Question: I am creating a table madde with several divs, and I am having an extra space between the first row (styled as head) and the rest of them, only the fist two columns (divs). Here you can see very clear:

There is no style atribute causing this space, at least I am not able to find the reason of it.
I have reproduced it on jsfiddle and you can see that it also sets the extra space: <URL>
Here I bring HTML & Syle related code:
HTML:
'''
<div class="tableWrap">
<div class="tableHeader">
<div class="contentColumn60">
<span class="tableHeaderText">Turno</span>
</div>
<div class="contentColumn20">
<span class="tableHeaderText">Tipo</span>
</div>
<div class="contentColumn10">
<span class="tableHeaderText">Editar</span>
</div>
<div class="contentColumn10">
<span class="tableHeaderText">Reactivar</span>
</div>
</div>
<div class="tableContent">
<div class="contentColumn60">
<span class="tableContentText">Manana(17:00 - 21:00)</span>
</div>
<div class="contentColumn20">
<span class="tableContentText">Mananas</span>
</div>
<div class="contentColumn10">
<a href="#"><div class="editIcon"></div></a>
</div>
<div class="contentColumn10">
<a href="#"><div class="discontinueIcon"></div></a>
</div>
</div>
<div class="tableContent">
<div class="contentColumn60">
<span class="tableContentText">Manana(17:00 - 21:00)</span>
</div>
<div class="contentColumn20">
<span class="tableContentText">Mananas</span>
</div>
<div class="contentColumn10">
<a href="#"><div class="editIcon"></div></a>
</div>
<div class="contentColumn10">
<a href="#"><div class="discontinueIcon"></div></a>
</div>
</div>
<div class="tableContent">
<div class="contentColumn60">
<span class="tableContentText">Manana(17:00 - 21:00)</span>
</div>
<div class="contentColumn20">
<span class="tableContentText">Mananas</span>
</div>
<div class="contentColumn10">
<a href="#"><div class="editIcon"></div></a>
</div>
<div class="contentColumn10">
<a href="#"><div class="discontinueIcon"></div></a>
</div>
</div>
'''
STYLE:
'''
.tableWrap{
width: 100%;
height:380px;
border:#ccc 1px solid;
border-radius:3px;
box-shadow: 0 1px 2px #d1d1d1;
margin: 10px;
background: -webkit-gradient(linear, left top, left bottom, from(#fbfbfb), to(#fafafa));
background: -moz-linear-gradient(top, #fbfbfb, #fafafa);
font-size:12px;
color:#666;}
.tableHeader{
height: 40px;
width: 100%;
background: -moz-linear-gradient(center top , #EDEDED, #EBEBEB) repeat scroll 0 0 rgba(0, 0, 0, 0);
border-bottom: 1px solid #E0E0E0;
border-left: 1px solid #E0E0E0;
border-top: 1px solid #FAFAFA;
display: inline-block;
font-weight: 600;
}
.tableHeaderText{
line-height: 40px;
padding: 0 10px;
}
.tableContent{
height: 40px;
width: 100%;
}
.tableContentText{
line-height: 40px;
padding: 0 0 0 20px;
}
.contentColumn60{
height: 40px;
width: 58%;
border-top:1px solid #fafafa;
border-bottom:1px solid #e0e0e0;
border-left:1px solid #e0e0e0;
display: inline-block;
}
.contentColumn20{
height: 40px;
width: 20%;
border-top:1px solid #fafafa;
border-bottom:1px solid #e0e0e0;
border-left:1px solid #e0e0e0;
display: inline-block;
}
.contentColumn10{
height: 40px;
width: 10%;
border-top:1px solid #fafafa;
border-bottom:1px solid #e0e0e0;
border-left:1px solid #e0e0e0;
display: inline-block;
}
.discontinueIcon{
width: 23px;
height: 23px;
background-size: 98%;
background-image: url(images/error.png);
background-repeat:no-repeat;
margin: 0 auto;
}
.editIcon{
width: 23px;
height: 23px;
background-size: 98%;
background-image: url(images/edit.png);
background-repeat:no-repeat;
margin: 0 auto;
}
'''
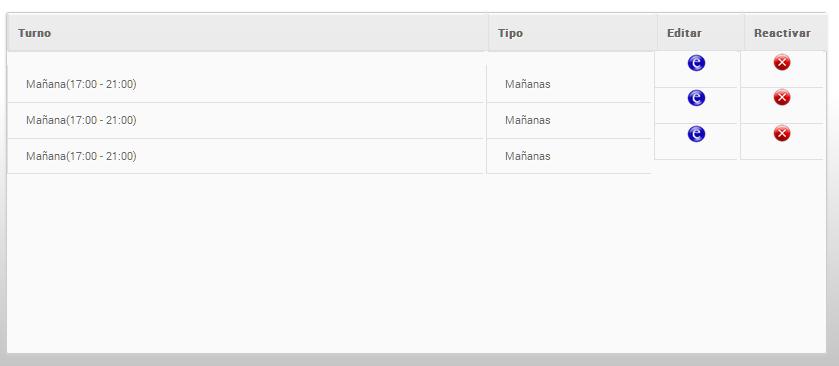
Answer: Since the elements are 'inline-block', you could use 'vertical-align:top' to align them as desired. It's worth noting that the default property value is 'baseline'; this explains why they were behaving as they were. <URL>
'''
.contentColumn60 {
height: 40px;
width: 58%;
border-top: 1px solid #fafafa;
border-bottom: 1px solid #e0e0e0;
border-left: 1px solid #e0e0e0;
display: inline-block;
vertical-align: top;
}
.contentColumn20 {
height: 40px;
width: 20%;
border-top: 1px solid #fafafa;
border-bottom: 1px solid #e0e0e0;
border-left: 1px solid #e0e0e0;
display: inline-block;
vertical-align: top;
}
'''